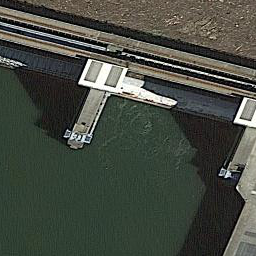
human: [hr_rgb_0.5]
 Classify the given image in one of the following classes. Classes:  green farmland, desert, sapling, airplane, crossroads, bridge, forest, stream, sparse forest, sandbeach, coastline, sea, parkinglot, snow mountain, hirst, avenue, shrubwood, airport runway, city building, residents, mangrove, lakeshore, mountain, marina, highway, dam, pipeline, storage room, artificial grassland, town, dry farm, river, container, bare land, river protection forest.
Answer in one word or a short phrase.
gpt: dam